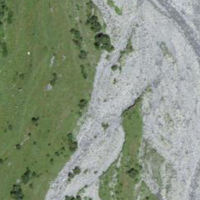
EUNIS habitat code: 32
Species observed at this site:
Chamaenerion dodonaei